Question: I'm making this database with superheroes for one of my school projects and I have a superheroes table (obviously) and an enemies table. So the enemies table have two foreign keys:
'''
bad_superhero_id
'''
and
'''
good_superhero_id
'''
The purpose of this table is to link the good superheroes with the bad superheroes (their enemies) from the characters table (superheroes). The both foreign keys are taking values from the id of the superheroes table. The problem is that my teacher doesn't like this and I don't know why. I mean, I saw this example in a book called and I also asked my coworkers that have good experience in creating database structure. They said it's not a problem, but my teacher wanted me to give her example where this is used, because she doesn't think it's good relationship and wants me to create a stupid workaround that she thought of. I still think this is not a bad way to create this kind of relationship so I wanted to ask here to get third opinion on this problem. I will be grateful if you give your opinion so that I can understand is it bad, good or doesn't matter practice to use relationship like this.
'''
CREATE TABLE superhero (
id INT NOT NULL AUTO_INCREMENT,
nick_name VARCHAR,
align ENUM ('good', 'bad'),
PRIMARY KEY(id)
) ENGINE=INNODB;
CREATE TABLE enemies_link (
id INT NOT NULL AUTO_INCREMENT,
good_sh_id INT NOT NULL,
bad_sh_id INT NOT NULL,
PRIMARY KEY (id),
FOREIGN KEY (good_sh_id, bad_sh_id)
REFERENCES superheroes(id)
ON UPDATE CASCADE ON DELETE RESTRICT
) ENGINE=INNODB;
'''

Yes, I forgot to add that I want that n to n connection. Let's say spider-man have venom and green goblin for his enemies and on the other hand venom has some other good superheroes as enemies and so on.
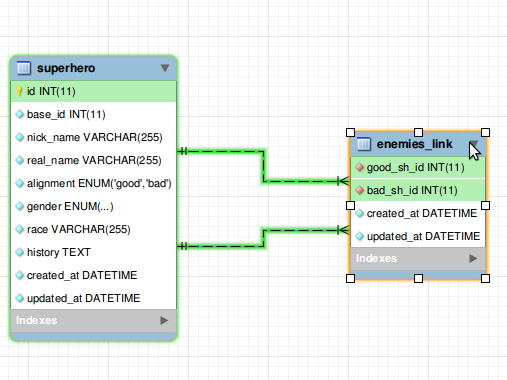
Answer: Your design is not intrinsically a bad design but it needs work. You are using a cross/intersection table which defines an n-to-n relationship. These are used all the time in production databases, like the relationship between Student and Course where a student can be taking several courses and a course will have many students signed up. Yours is just referring both sides to the same table. That's fine too. A table of parts, for example, can contain both components and modules with a component used to make many modules and a module made up of many components.
In your particular instance, you have a flag which designates if the superhero is bad or good. That's good (although the concept of "bad hero" is somewhat jolting -- wouldn't "superbeing" be a better designation?), but the flag and the id must be defined together in a unique constraint/index. That may seem superfluous, since the id is a primary key and therefore unique all by itself. But a foreign key can only refer to a unique field or set of fields.
As for the cross table, you really don't need a separate id field. In fact, that opens up a possible chink in data integrity. When modeling, always try to make data integrity a prime factor. Make it as close to impossible as you can to get bogus data into the table. The table key will all be the foreign key fields as one big composite key. If a separate key is required by design standards, then be sure to define the foreign key fields together in a unique index. Then you must enforce the values of the good/bad flags to insure the 'good' FK can only point to a 'good' superhero, and so forth.
'''
CREATE TABLE superhero(
id INT NOT NULL AUTO_INCREMENT,
nick_name VARCHAR( 20 ),
align ENUM( 'good', 'bad' ) not null default 'good',
PRIMARY KEY( id ),
constraint unique id_align_uq( id, align )
) ENGINE=INNODB;
CREATE TABLE enemies_link(
good_sh_id INT NOT NULL,
good_align enum( 'good', 'bad' ) not null check( good_align = 'good' ),
bad_sh_id INT NOT NULL,
bad_align enum( 'good', 'bad' ) not null check( bad_align = 'bad' ),
PRIMARY KEY( good_sh_id, good_align, bad_sh_id, bad_align ),
FOREIGN KEY( good_sh_id, good_align )
REFERENCES superhero( id, align )
ON UPDATE CASCADE ON DELETE RESTRICT,
FOREIGN KEY( bad_sh_id, bad_align )
REFERENCES superhero( id, align )
ON UPDATE CASCADE ON DELETE RESTRICT
) ENGINE=INNODB;
'''